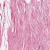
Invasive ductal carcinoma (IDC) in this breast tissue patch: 0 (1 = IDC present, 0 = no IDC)